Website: walmart
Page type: payment
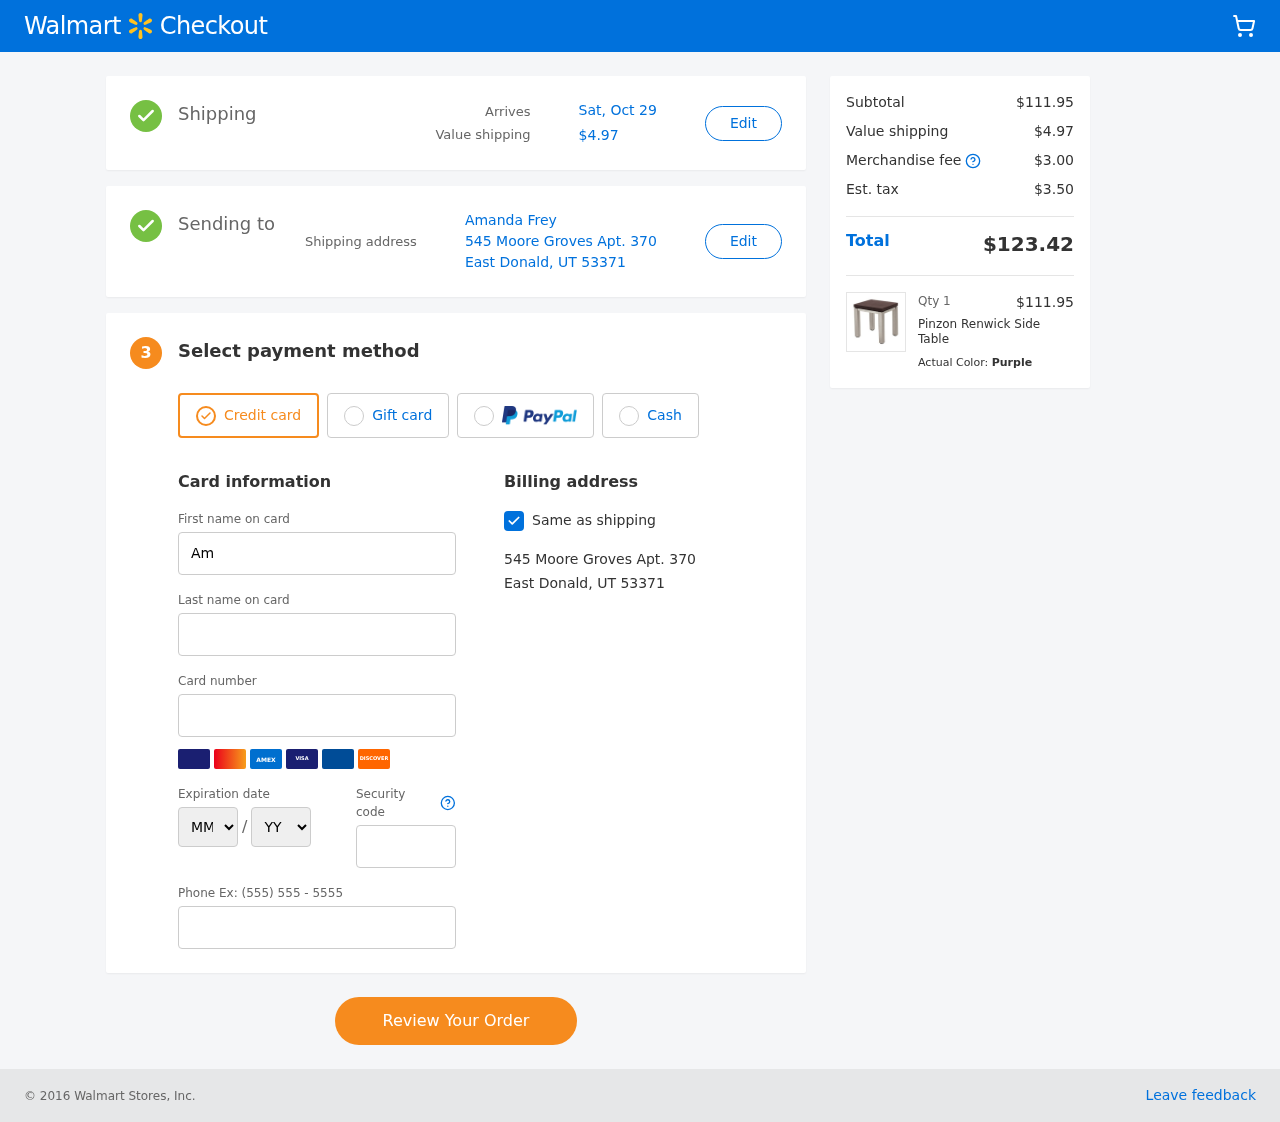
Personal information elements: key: PII_CARD_EXPIRY_MONTH
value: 09
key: PII_CARD_EXPIRY_YEAR
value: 30
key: PII_CITY_STATE_ZIP
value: East Donald, UT 53371
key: PII_FULLNAME
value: Amanda Frey
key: PII_STREET
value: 545 Moore Groves Apt. 370
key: PII_FIRSTNAME
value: Amanda
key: PII_LASTNAME
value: Frey
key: PII_CARD_NUMBER
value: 6011 6715 7732 3126
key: PII_CARD_CVV
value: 655
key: PII_PHONE
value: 7673657216
Product elements: key: PRODUCT1_NAME
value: Pinzon Renwick Side Table
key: PRODUCT1_PRICE
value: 111.95
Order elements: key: ORDER_DELIVERY_DATE
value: Sat, Oct 29
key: ORDER_SHIPPING_COST
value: $4.97
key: ORDER_SUBTOTAL
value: $111.95
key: ORDER_MERCHANDISE_FEE
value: $3.00
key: ORDER_TAX
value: $3.50
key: ORDER_TOTAL
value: $123.42
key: ORDER_NUM_ITEMS
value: Qty 1